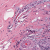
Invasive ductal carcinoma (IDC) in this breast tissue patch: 1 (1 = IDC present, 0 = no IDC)